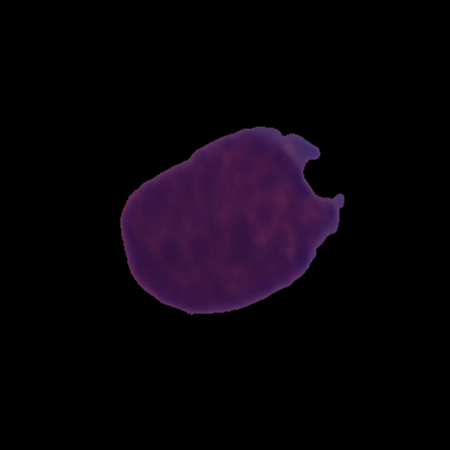
Label: cancer